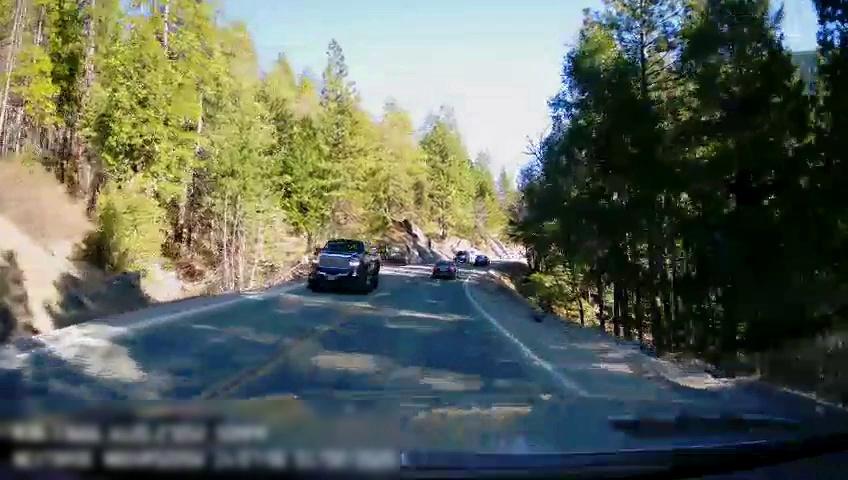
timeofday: Day
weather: Sunny
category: Drivable Space
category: Vehicles | Car
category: Vehicles | Car
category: Vehicles | Truck
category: Vehicles | Car
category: Lanes | Opposite Lane
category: Lanes | Opposite Lane
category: Lanes | Current Lane
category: Lanes | Current Lane